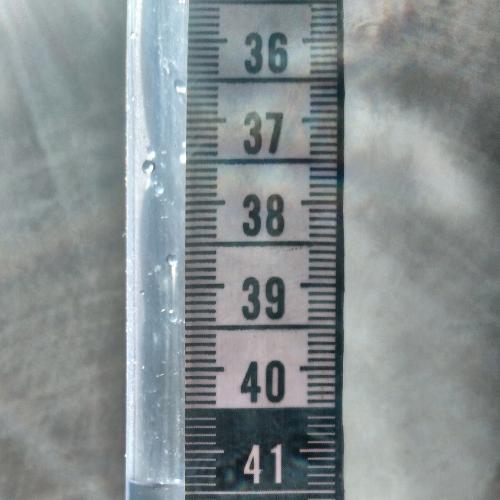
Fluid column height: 41.4 cm